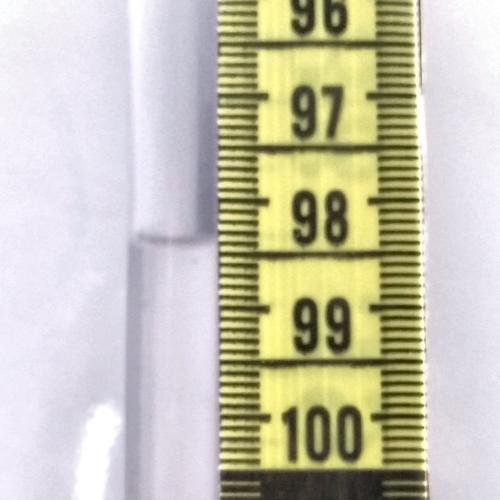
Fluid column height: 98.4 cm